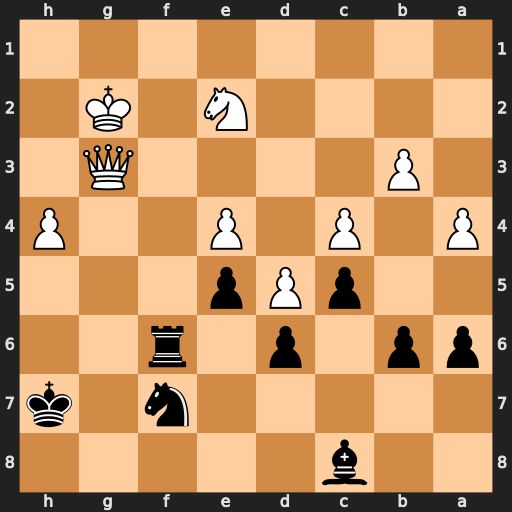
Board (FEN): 2b5/5n1k/pp1p1r2/2pPp3/P1P1P2P/1P4Q1/4N1K1/8
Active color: b
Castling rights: -
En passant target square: -
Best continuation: Rg6 Kf2 Rxg3